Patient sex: F
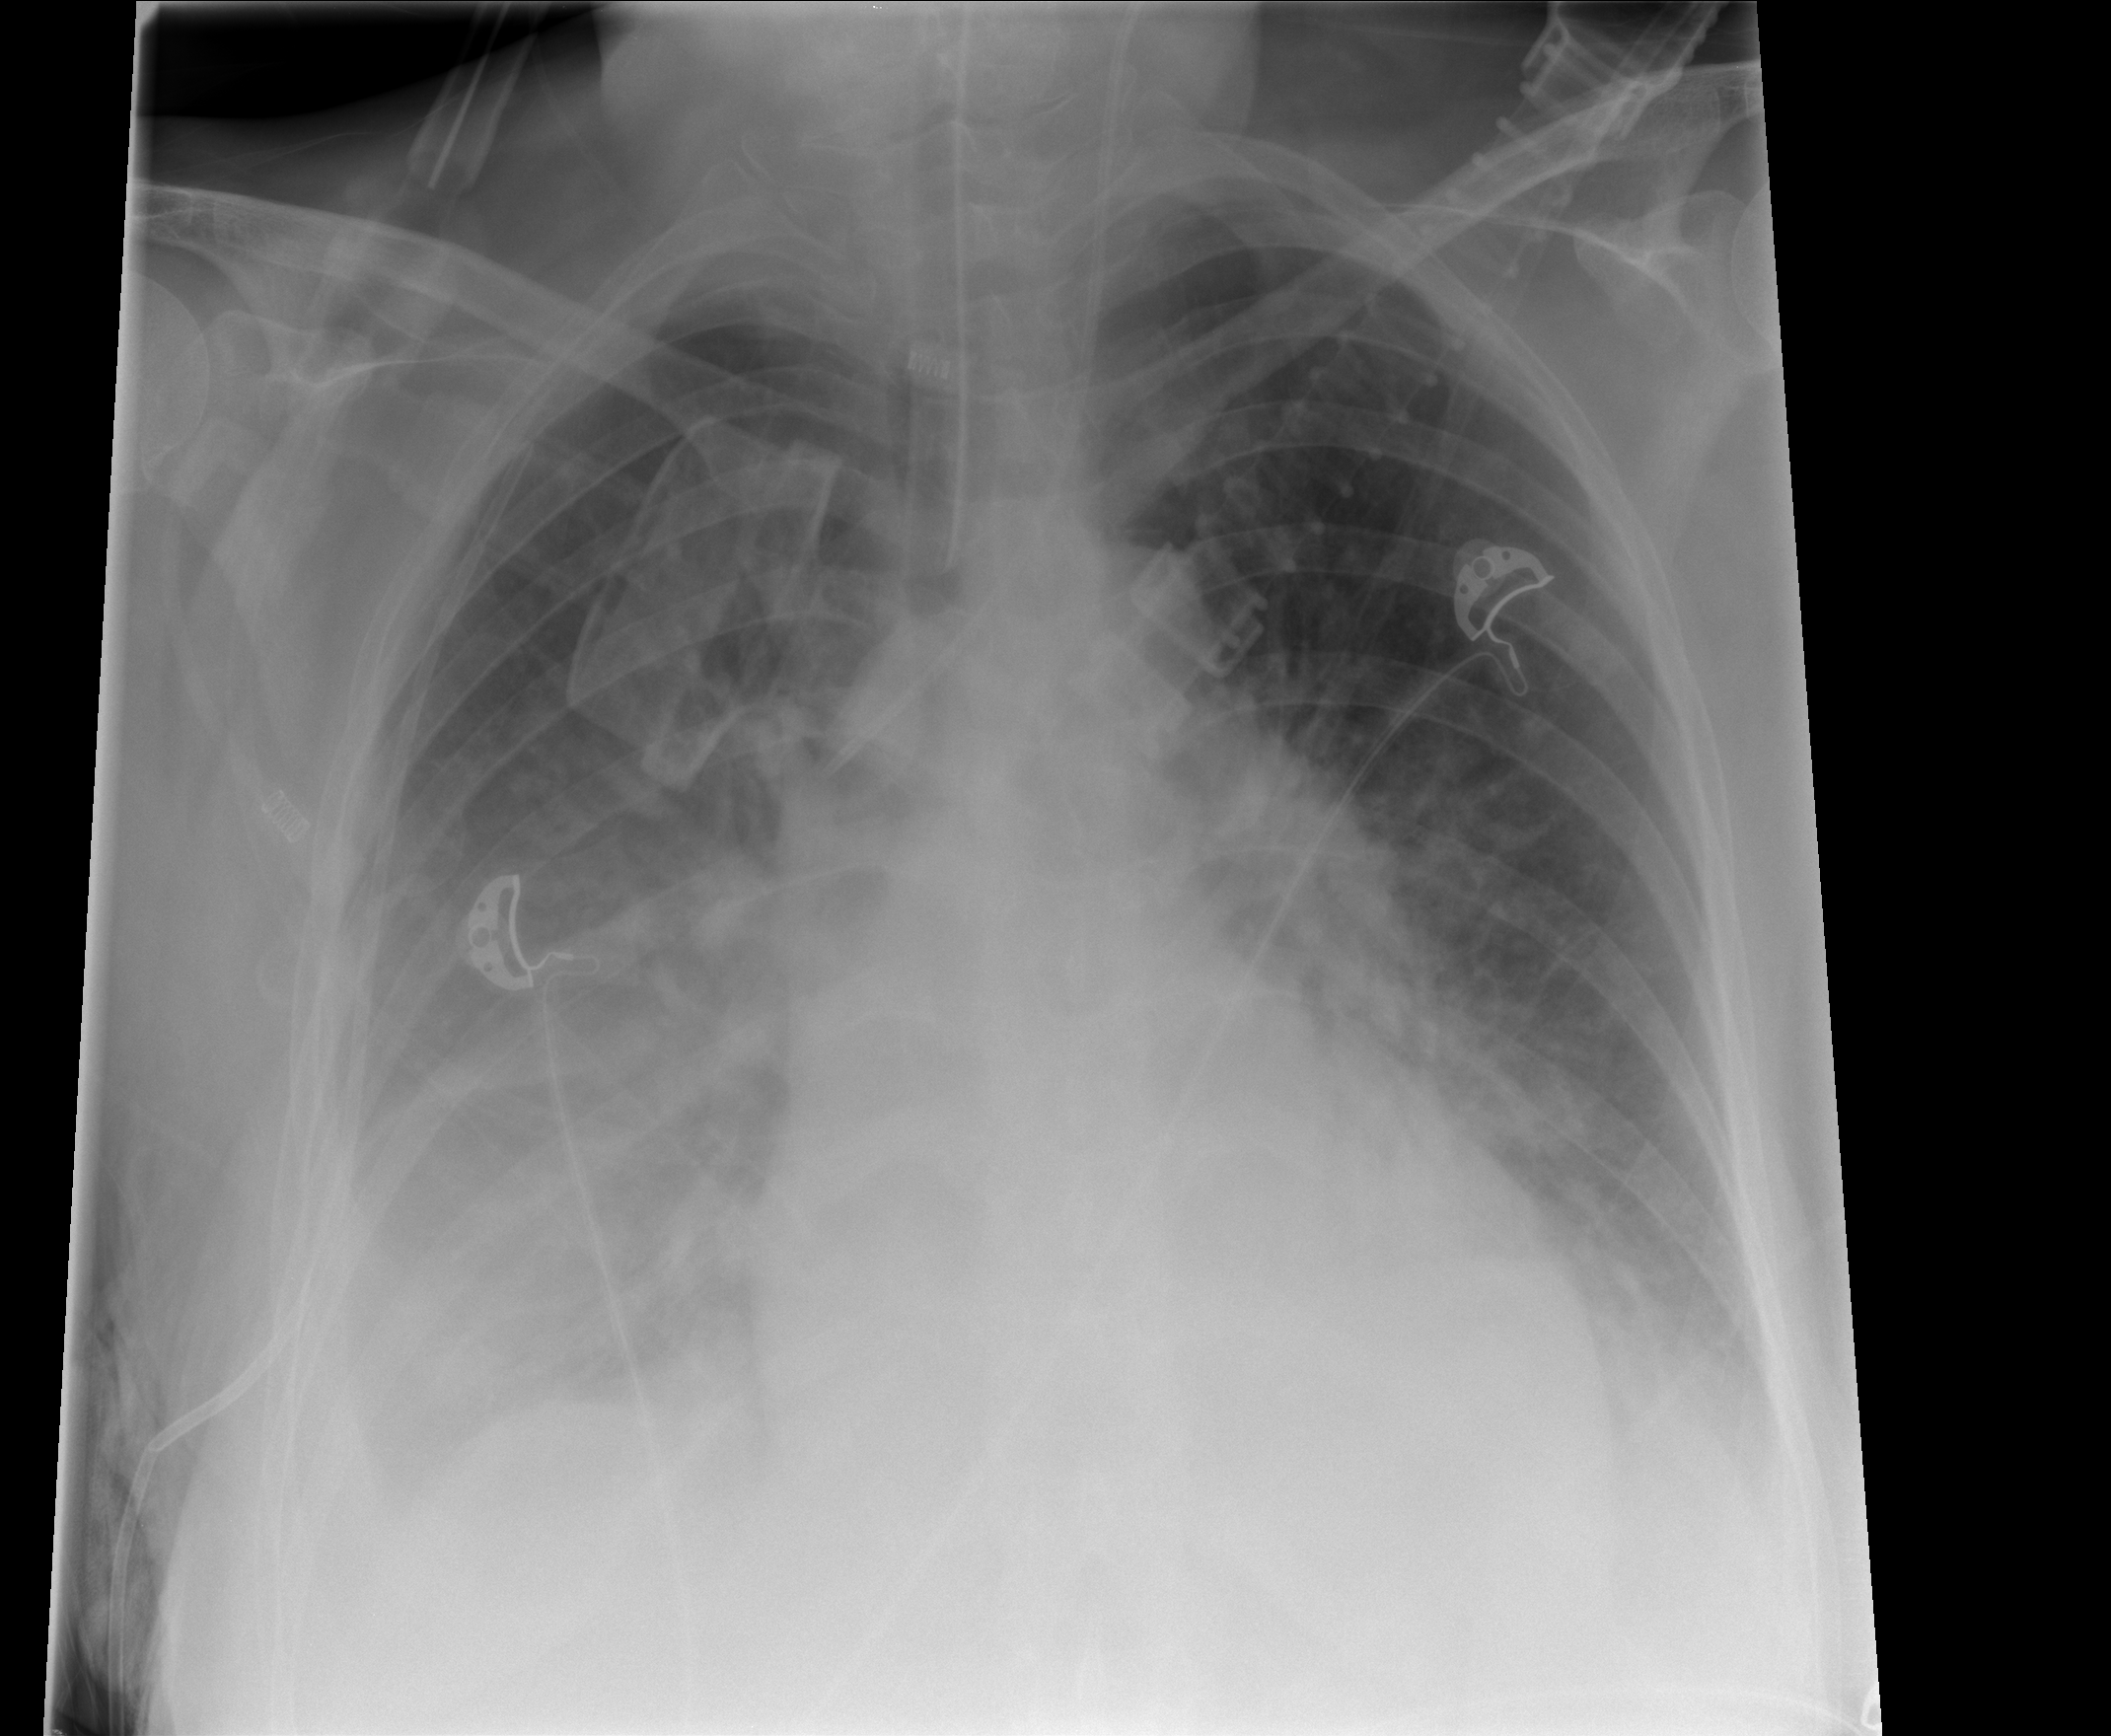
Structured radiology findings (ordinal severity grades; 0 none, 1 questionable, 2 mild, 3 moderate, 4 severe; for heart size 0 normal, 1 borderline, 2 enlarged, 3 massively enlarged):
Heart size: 2
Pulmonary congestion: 3
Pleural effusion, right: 2
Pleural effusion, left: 2
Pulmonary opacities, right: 2
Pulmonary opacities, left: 2
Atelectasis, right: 3
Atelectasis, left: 2